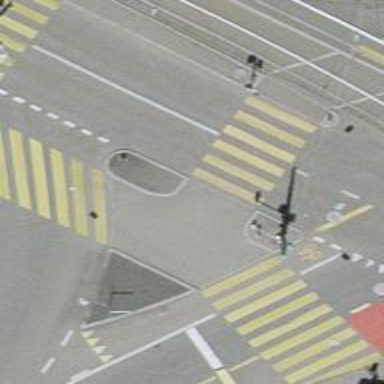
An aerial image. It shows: Crossing with traffic signals.